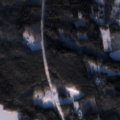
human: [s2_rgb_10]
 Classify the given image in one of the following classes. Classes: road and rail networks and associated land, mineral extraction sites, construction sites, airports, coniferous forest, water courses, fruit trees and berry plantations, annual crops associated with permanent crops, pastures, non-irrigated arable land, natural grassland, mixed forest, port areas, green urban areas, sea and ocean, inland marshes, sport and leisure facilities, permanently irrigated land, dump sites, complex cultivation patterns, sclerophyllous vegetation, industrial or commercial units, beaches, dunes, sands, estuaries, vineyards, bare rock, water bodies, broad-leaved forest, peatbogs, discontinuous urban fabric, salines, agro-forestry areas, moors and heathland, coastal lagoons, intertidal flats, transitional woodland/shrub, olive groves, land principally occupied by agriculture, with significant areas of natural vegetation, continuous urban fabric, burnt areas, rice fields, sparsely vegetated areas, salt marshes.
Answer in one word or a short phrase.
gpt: coniferous forest, mixed forest, water bodies